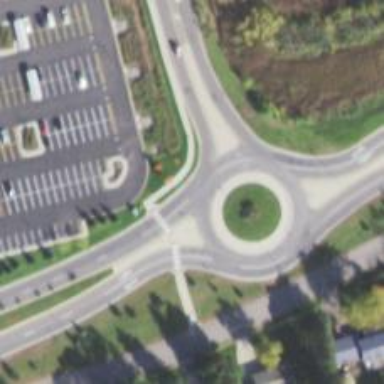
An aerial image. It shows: Tertiary road that leads to roundabout.